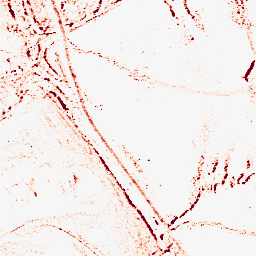
Category: morphological
Decomposition family: morphological_rect
Decomposition parameters: operation: opening
width: 5
height: 3
Upsampling method: sinc_blackman
Upsampling parameters: scale: 4
kernel_size: 8
Upsampling scale: 4